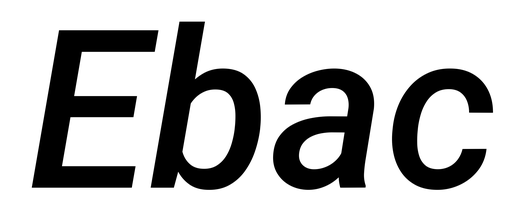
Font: Roboto-Italic_Medium_Italic